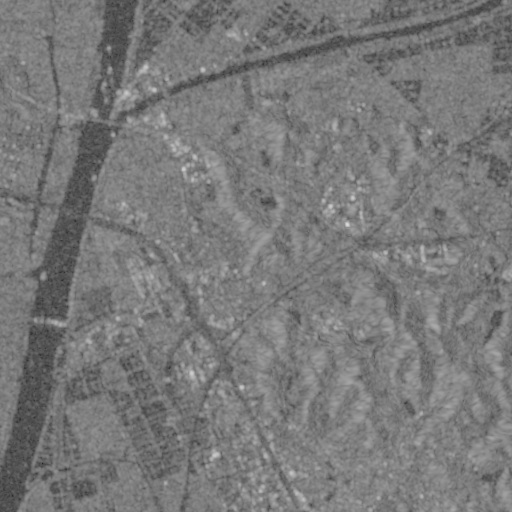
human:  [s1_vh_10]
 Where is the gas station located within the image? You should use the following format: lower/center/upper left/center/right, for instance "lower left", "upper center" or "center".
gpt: The gas station is located in the center left of the image.
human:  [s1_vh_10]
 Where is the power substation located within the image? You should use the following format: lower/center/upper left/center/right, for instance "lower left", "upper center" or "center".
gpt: The power substation is located in the lower center of the image.
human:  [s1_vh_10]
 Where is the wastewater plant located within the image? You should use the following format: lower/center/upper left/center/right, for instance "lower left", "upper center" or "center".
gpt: The wastewater plant is located in the upper left of the image.
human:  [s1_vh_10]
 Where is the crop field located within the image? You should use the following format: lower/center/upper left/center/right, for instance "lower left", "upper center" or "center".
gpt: There is no crop field in the image.

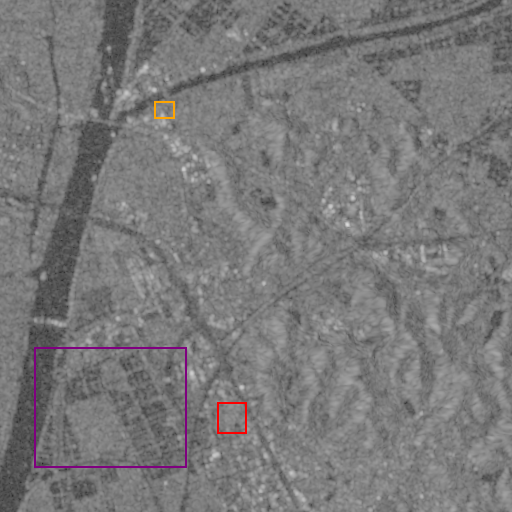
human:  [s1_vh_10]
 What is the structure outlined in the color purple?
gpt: The structure outlined in purple is a crop field.
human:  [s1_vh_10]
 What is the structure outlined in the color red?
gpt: The structure outlined in red is a power substation.
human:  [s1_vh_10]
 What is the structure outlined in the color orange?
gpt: The structure outlined in orange is a wastewater plant.
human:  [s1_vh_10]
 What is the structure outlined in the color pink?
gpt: There is no pink outline.